Question: I have a problem in mysql. I need to fetch certain sets of records from a table that has the following data.

Let me brief you guys about the table. every primary item has a similar item and that similar item has a size.
but we have to show unique items from the above table having least size.
for example.. primary item is A and it's corresponding item in X and X is also primary and it's similar item in A but X also has a similar item P so A,X,P all are similar and in these the item with least size is P with size 4 so we have fetch P from the table with a query.
Furthermore the records are 1-M and all primary item as similar items and all similar items exits in the primary field in the database. And this table contain nearly 3 lacs record for fetching and looping one records at a time will not work..
Any help will be appreciate.
Thanks
Jawed Shamshedi
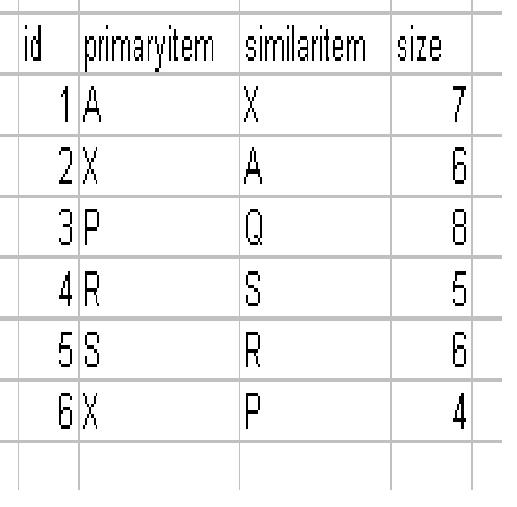
Answer: Given the schema:
'''
CREATE TABLE similar_test ( id int(11) NOT NULL DEFAULT '0',
Stock varchar(20) NOT NULL, SimilarStock varchar(20) NOT NULL,
ItemSize decimal(18,2) DEFAULT '0.00' ) ENGINE=InnoDB DEFAULT CHARSET=latin1;
'''
please check this : I am considering for 1 level depth :
'''
select * , s.ItemSize as minSize from similar_test as p
join similar_test a s on s.Stock= p.SimilarStock
where p.Sock='A'
order by s.itemSize
limit 1
'''
If that is not addressing you questions as you said in comments the other options are :
a. create another table which will hold PRE- calculated values are desired
b. Write a stored procedure to go through the item list upto N-levels as N is unspecified
in this case (as I suspected)
c. Do the sorting and grouping in PHP/or any other language you are using
this might also help you <URL>
regards